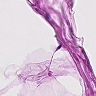
Metastatic tissue present: no